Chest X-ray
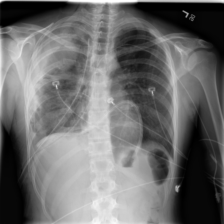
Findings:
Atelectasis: negative
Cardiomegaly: negative
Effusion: positive
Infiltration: negative
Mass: negative
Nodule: negative
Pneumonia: negative
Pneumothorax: negative
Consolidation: negative
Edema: negative
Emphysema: negative
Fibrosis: negative
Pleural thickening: negative
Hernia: negative